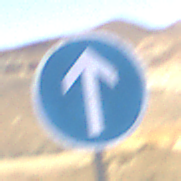
Verkehrszeichen: VorgeschriebeneFahrtrichtungGeradeaus
Umgebung: Outdoor, Nature
Tageszeit: MorningAfternoon
Wetter: Clear
Licht: Natural
Jahreszeit: NotSpecified
Kontrast: HighContrast